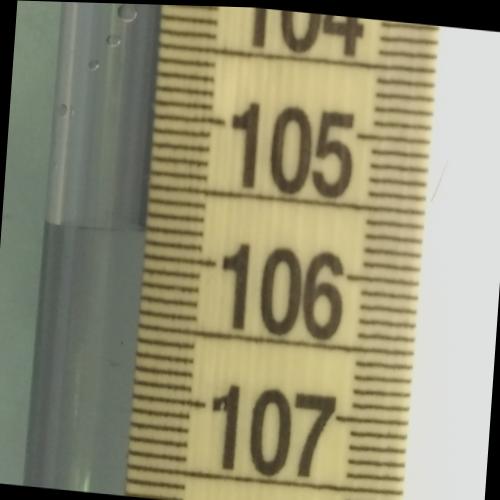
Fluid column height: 105.8 cm